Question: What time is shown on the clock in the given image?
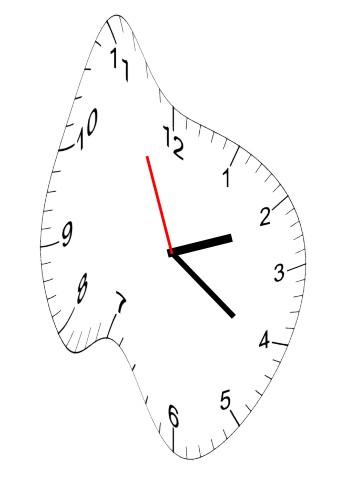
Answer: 02:20:56